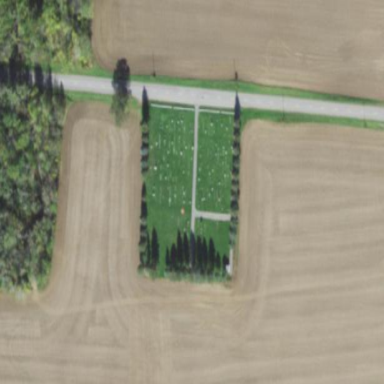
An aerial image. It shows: Cemetery.